Aerial crown-view tile of a tropical tree (Barro Colorado Island, Panama), acquired 20250616:
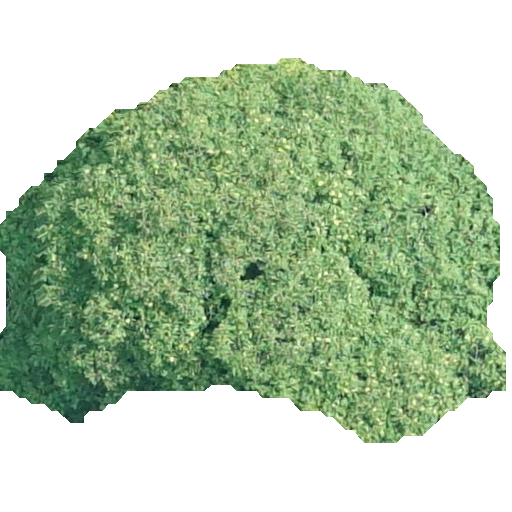
Species: Dipteryx oleifera
GBIF accepted scientific name: Dipteryx oleifera
Crown area: 212.222 m²